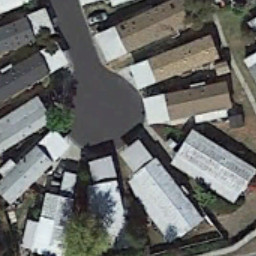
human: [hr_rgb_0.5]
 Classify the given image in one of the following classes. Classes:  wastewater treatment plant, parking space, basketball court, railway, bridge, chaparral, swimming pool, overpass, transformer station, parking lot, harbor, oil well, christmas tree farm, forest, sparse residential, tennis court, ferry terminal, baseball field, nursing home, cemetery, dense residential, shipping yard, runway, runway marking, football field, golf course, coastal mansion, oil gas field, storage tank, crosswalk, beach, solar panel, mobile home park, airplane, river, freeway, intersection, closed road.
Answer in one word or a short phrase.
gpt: mobile home park